Question: I want to make a conjoined input (left-aligned text input on the same line as a right-aligned button). Something like this:

But it want to have flexible width (the combined inputs should stretch to 100% of the parent container width, which can be of any width. Particularly, the text input should stretch to use all available space on the line).
I tried:
- -
Code example with <URL>:
HTML:
'''
<div class="conjoined-input">
<input type="button" value="Update">
<input type="text">
</div>
'''
CSS:
'''
.conjoined-input {
width: 500px;
border: 1px solid red;
}
.conjoined-input input[type="text"] {
/*width: 100%;*/
}
.conjoined-input input[type="button"] {
float: right;
}
'''
I need only modern browser support (IE9+) and can use any HTML and CSS.
How do I make a conjoined input with flexible width
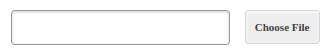
Answer: very easy using flex:
# DEMO

'''
.conjoined-input {
width: 500px;
border: 1px solid red;
display: flex;
}
.conjoined-input input[type="text"] {
width: 100%;
}
'''
IE9 is happy?
# DEMO2

so, wrap your input in a div.
'''
<button>Search</button>
<span><input type="text" title="Search" /></span>
'''
then apply the magic styles
'''
.conjoined-input {
width: 500px;
overflow: hidden;
background-color: yellow;
border: 1px solid red;
}
.conjoined-input input[type="text"]{
width: 100%
}
.conjoined-input span {
display: block;
overflow: hidden;
padding-right:10px;
}
.conjoined-input button{
float: right;
}
'''